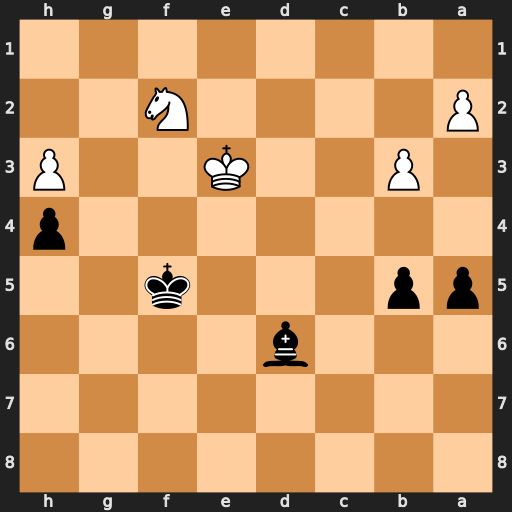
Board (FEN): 8/8/3b4/pp3k2/7p/1P2K2P/P4N2/8
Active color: b
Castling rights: -
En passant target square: -
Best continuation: Bc5+ Ke2 Bxf2 Kxf2 Ke4